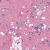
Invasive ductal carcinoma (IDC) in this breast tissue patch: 1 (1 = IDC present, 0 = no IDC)